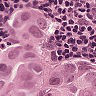
Metastatic tissue present: yes